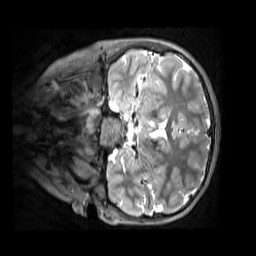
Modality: T2w
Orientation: coronal
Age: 10
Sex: female
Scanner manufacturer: siemens
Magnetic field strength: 3 T
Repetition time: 3.2 s
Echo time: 0.408 s